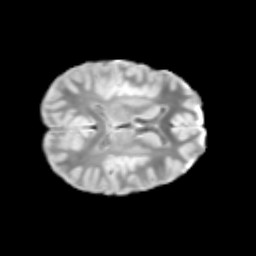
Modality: T2w
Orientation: axial
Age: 9
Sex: male
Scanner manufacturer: siemens
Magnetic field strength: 3 T
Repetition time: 3.8 s
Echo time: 0.07 s